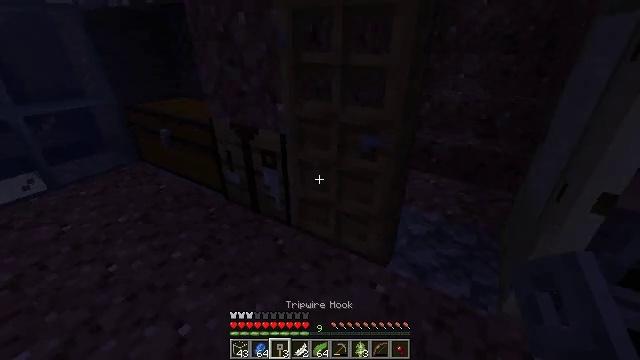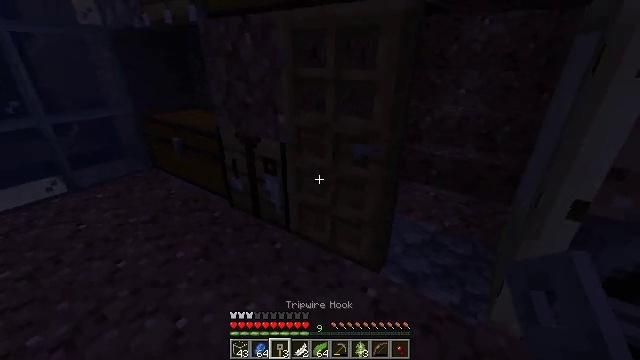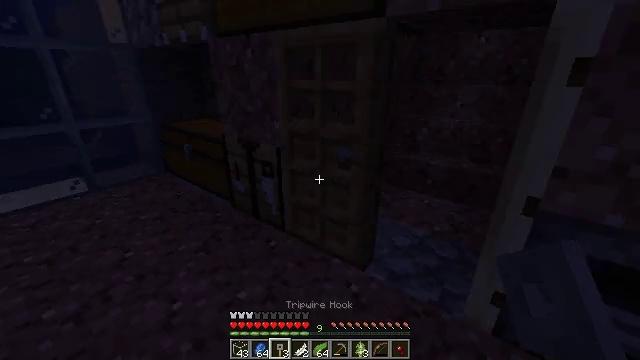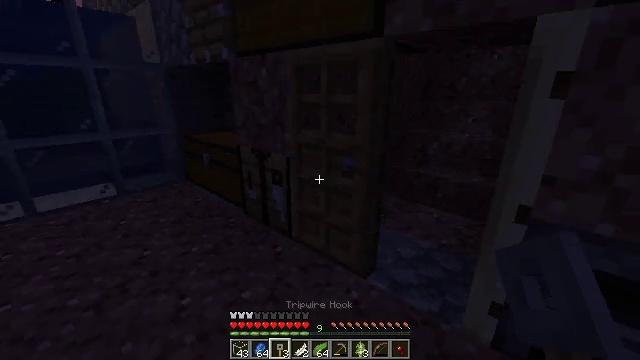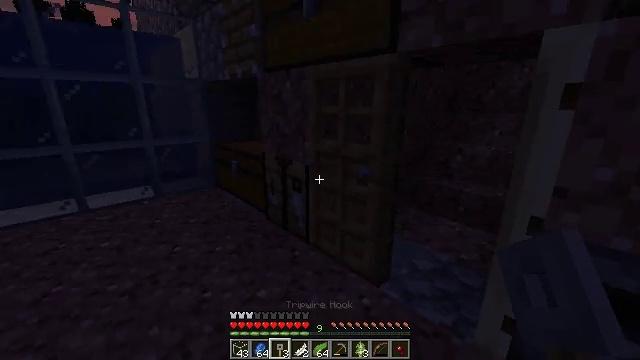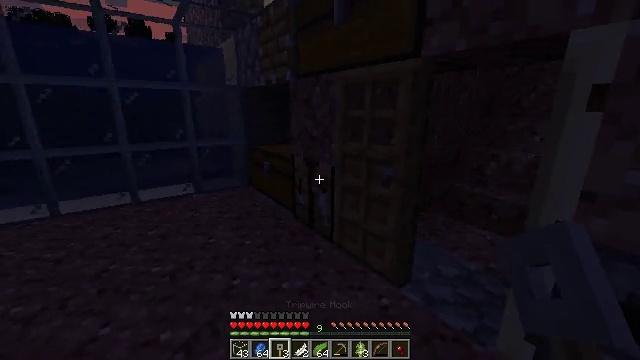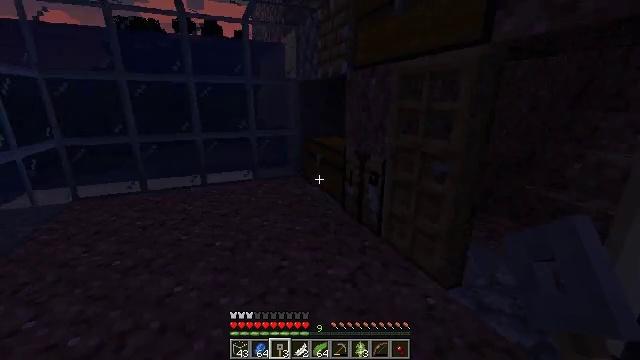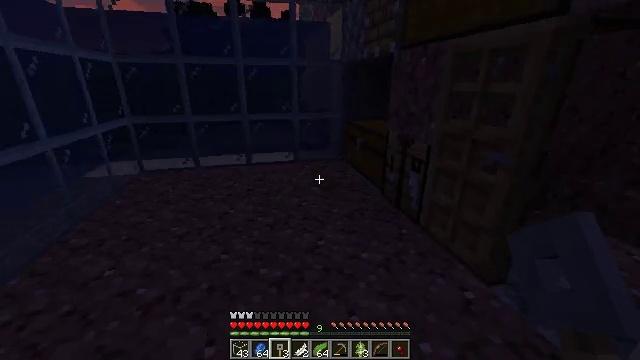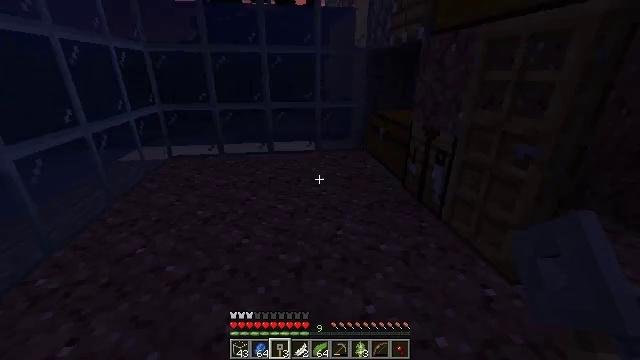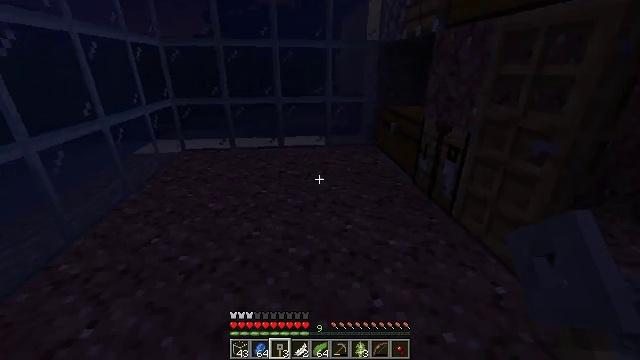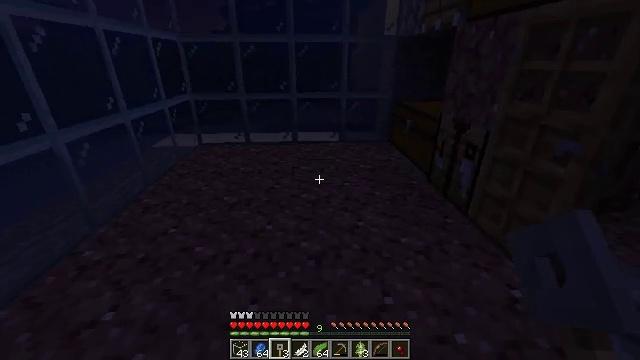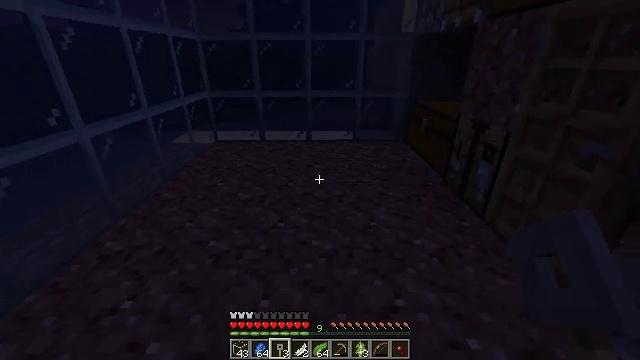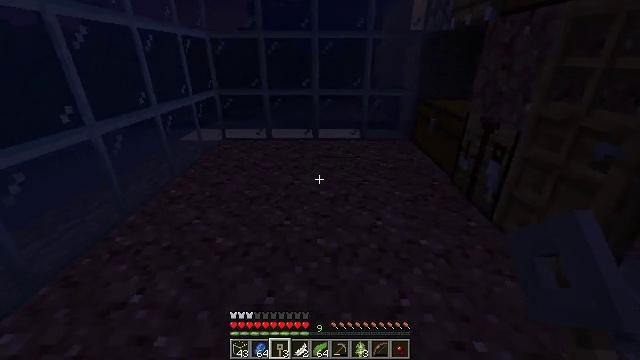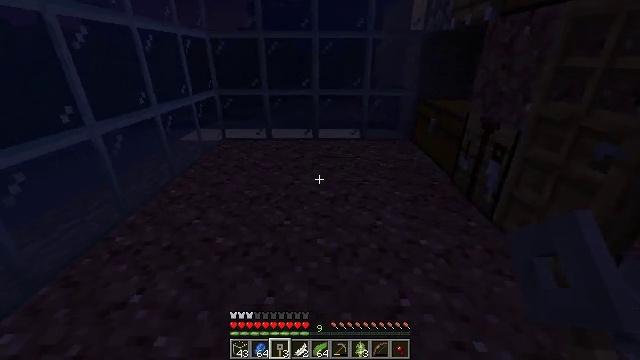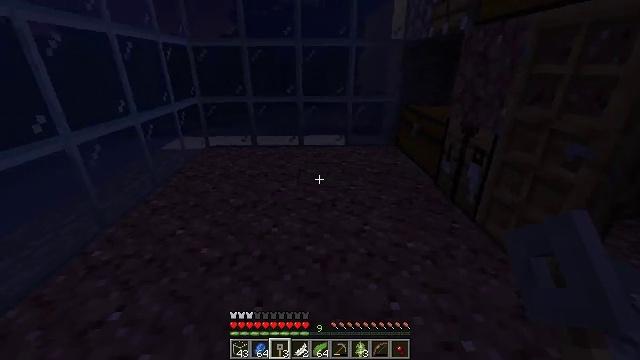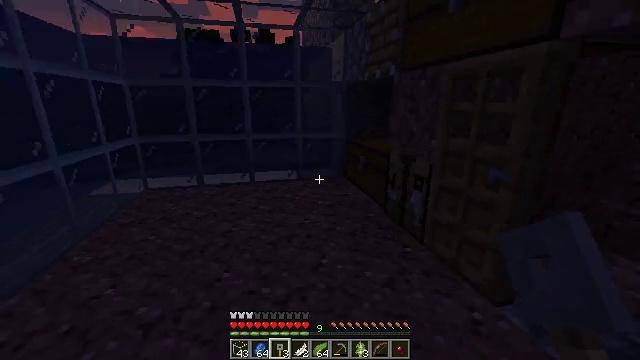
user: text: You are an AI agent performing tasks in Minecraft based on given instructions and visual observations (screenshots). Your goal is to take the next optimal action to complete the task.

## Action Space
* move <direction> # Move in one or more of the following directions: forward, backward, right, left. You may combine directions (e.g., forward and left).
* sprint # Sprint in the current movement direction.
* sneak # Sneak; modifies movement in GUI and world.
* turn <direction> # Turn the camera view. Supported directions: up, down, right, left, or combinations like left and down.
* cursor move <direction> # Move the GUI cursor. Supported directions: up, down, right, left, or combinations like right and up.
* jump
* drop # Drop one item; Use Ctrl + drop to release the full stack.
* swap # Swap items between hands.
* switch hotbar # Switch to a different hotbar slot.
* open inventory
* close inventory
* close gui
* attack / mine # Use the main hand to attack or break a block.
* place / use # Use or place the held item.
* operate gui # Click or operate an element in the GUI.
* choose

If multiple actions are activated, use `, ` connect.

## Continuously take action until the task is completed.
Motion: motion action
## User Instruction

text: Mine the piston from the build.
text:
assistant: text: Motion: move back and move right, turn left and up
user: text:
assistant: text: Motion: move back and move right, turn left and up
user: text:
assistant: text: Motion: move back and move right, turn left and up
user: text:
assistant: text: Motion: turn left and up
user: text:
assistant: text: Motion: turn left and up
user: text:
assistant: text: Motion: turn left and down
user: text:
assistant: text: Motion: turn left and down
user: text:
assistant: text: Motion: turn left and down
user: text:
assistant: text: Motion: turn left and down
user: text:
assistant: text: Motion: turn left
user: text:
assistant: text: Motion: turn left
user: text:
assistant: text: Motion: turn left
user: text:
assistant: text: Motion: no_op
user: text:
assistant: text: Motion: turn right and up
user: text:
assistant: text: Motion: turn right and up
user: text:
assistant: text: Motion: turn right and up
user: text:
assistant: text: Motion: turn right and up
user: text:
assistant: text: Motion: turn right and up
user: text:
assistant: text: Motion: no_op
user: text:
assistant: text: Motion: no_op
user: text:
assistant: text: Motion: no_op
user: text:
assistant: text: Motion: turn right and down
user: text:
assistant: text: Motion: move forward, turn right and down
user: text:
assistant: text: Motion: move forward, turn right and down
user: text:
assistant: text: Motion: move forward, turn right and down
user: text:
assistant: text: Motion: move forward
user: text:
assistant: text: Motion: move forward
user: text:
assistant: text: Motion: move forward
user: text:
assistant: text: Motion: move forward
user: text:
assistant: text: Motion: move forward, turn down